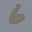
Label: 6